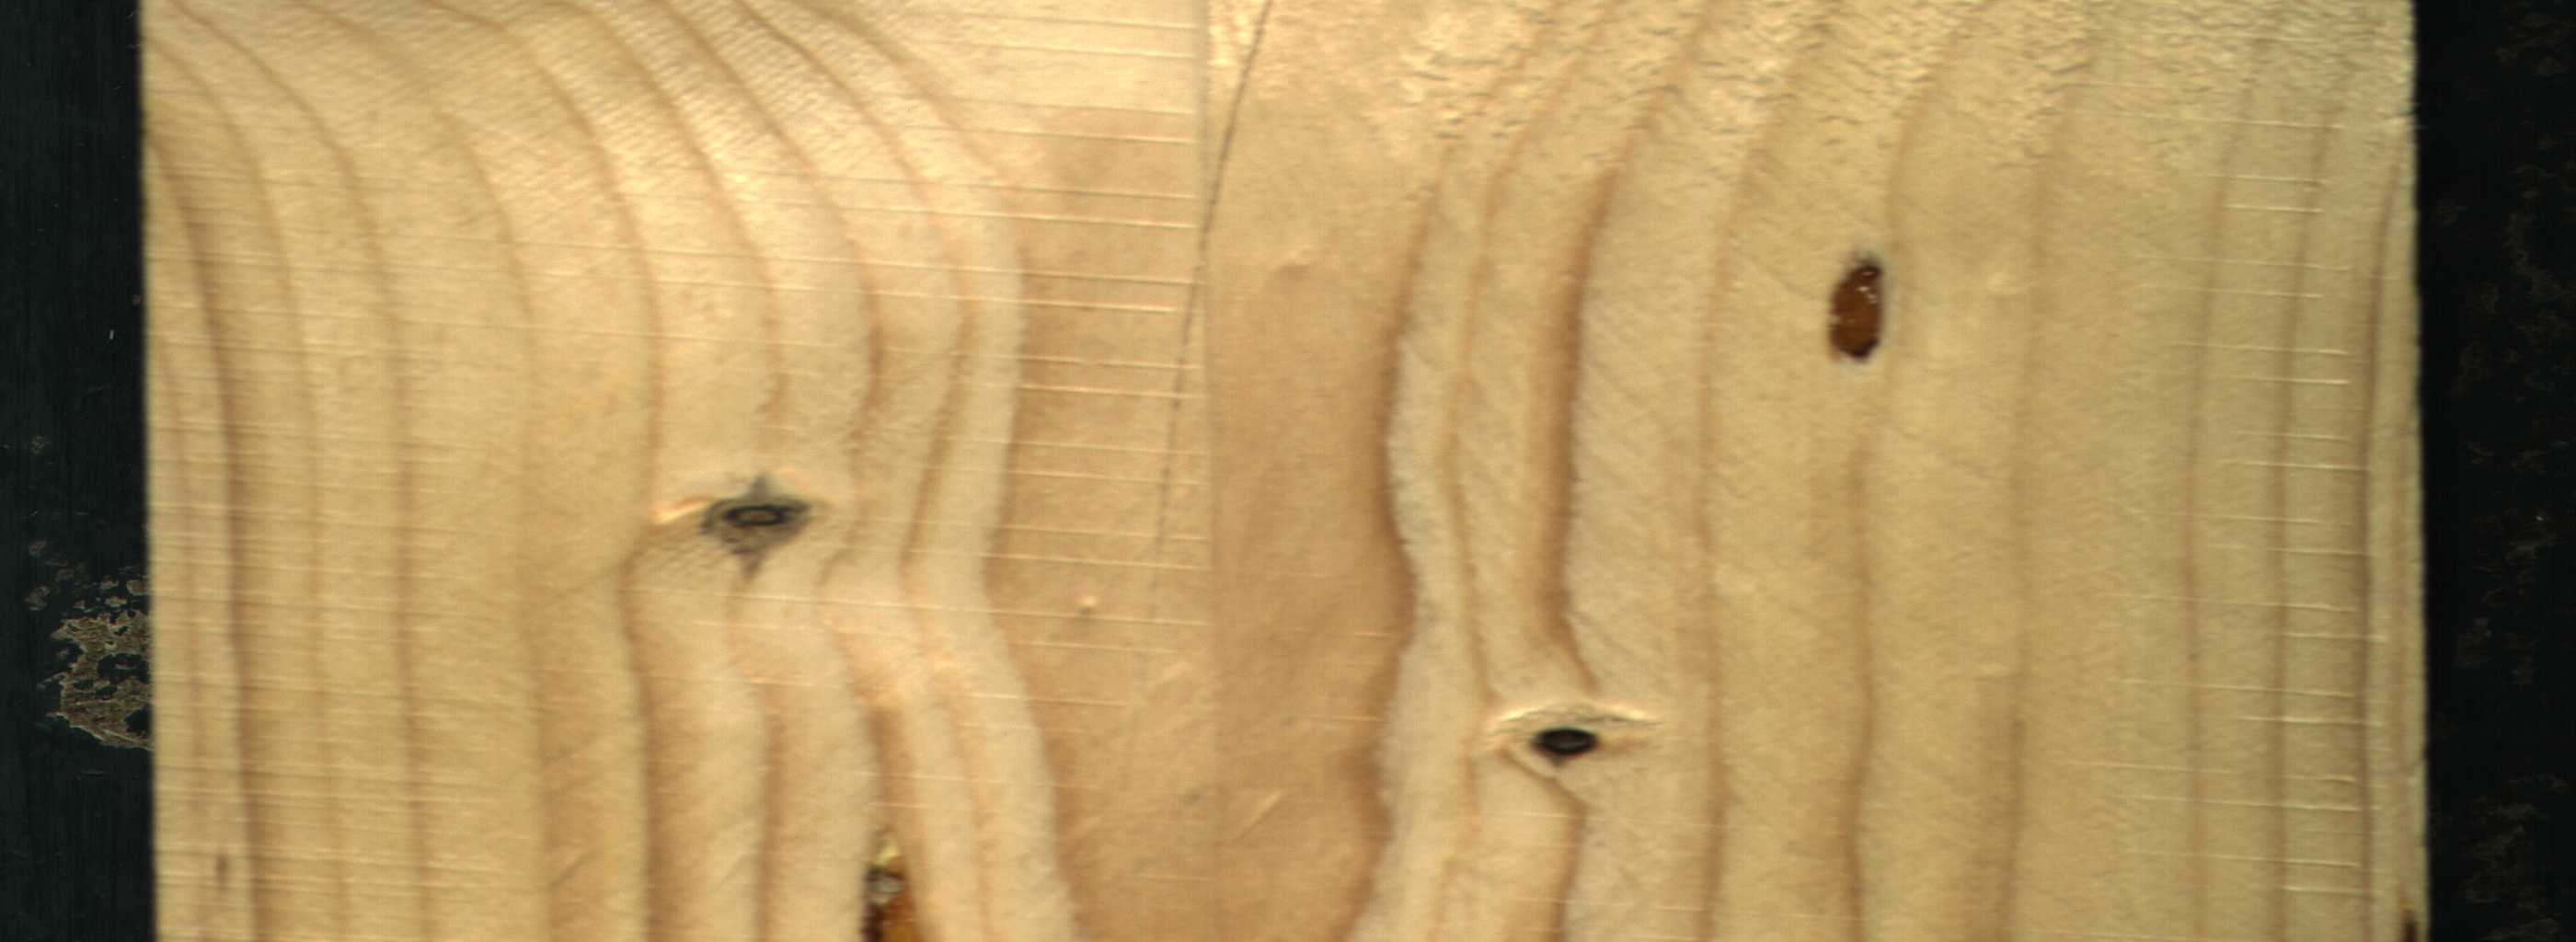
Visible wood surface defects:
resin
resin
Crack
Dead_Knot
Dead_Knot